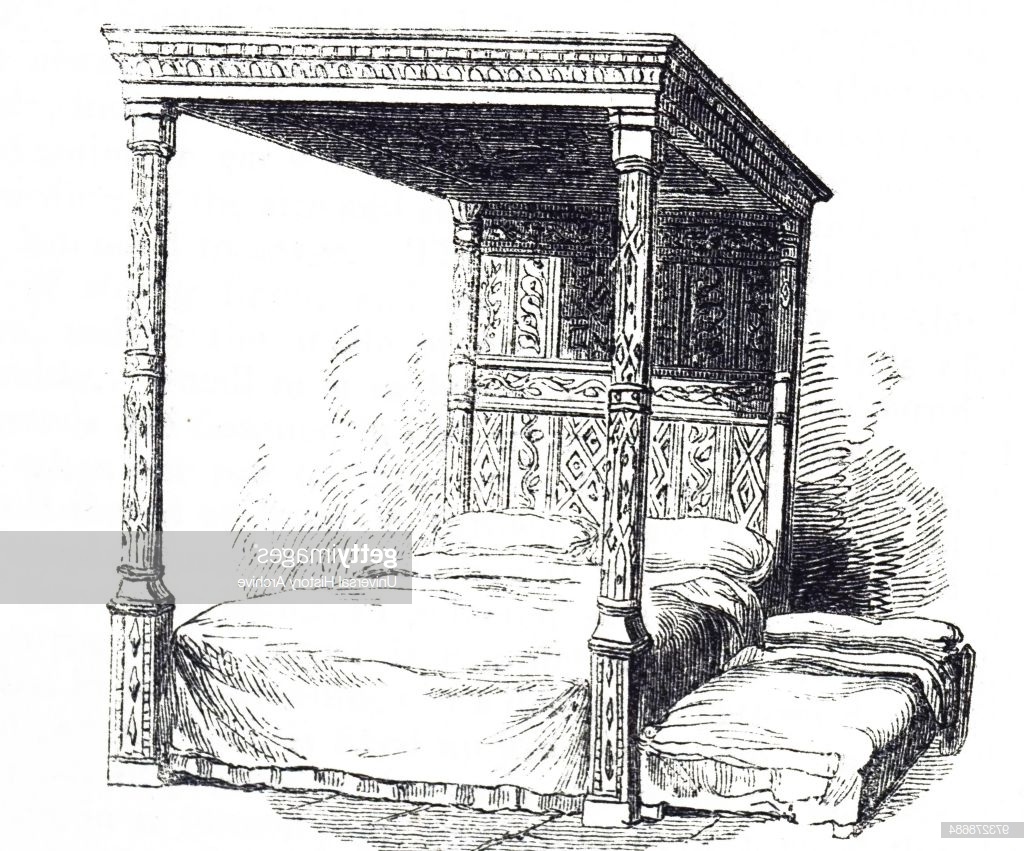
Label: four-poster